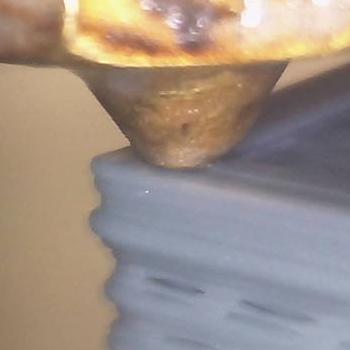
Flow rate: 112%